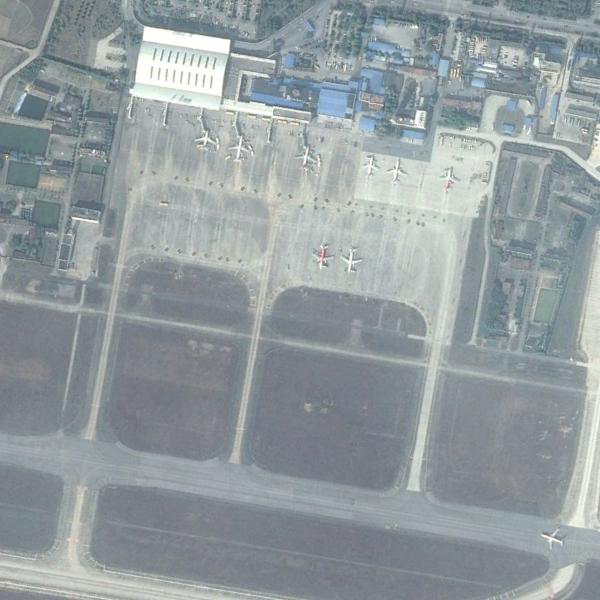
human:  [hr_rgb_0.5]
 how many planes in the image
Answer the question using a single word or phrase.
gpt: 8